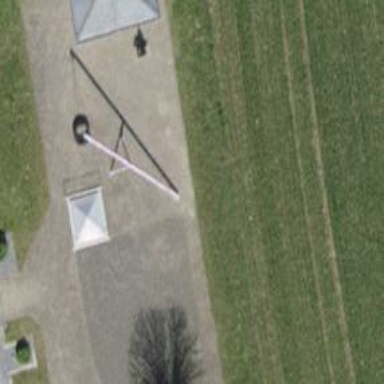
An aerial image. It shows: Playground featuring basket swing.